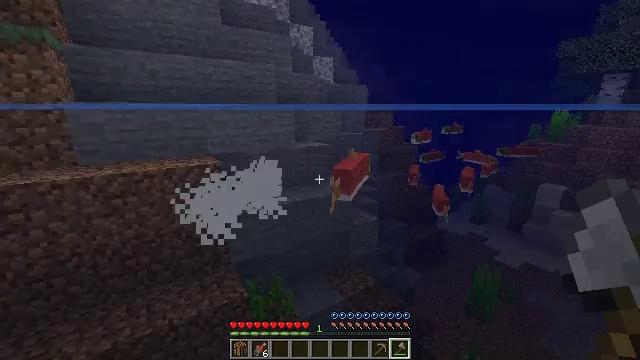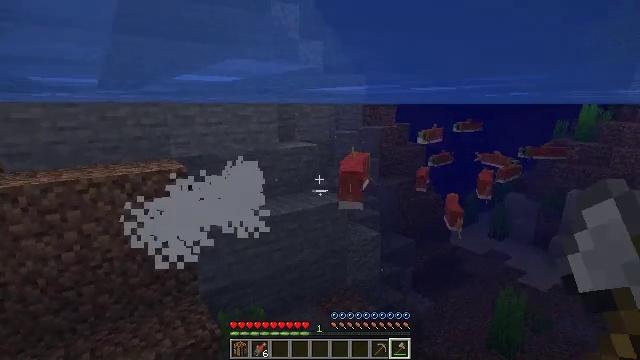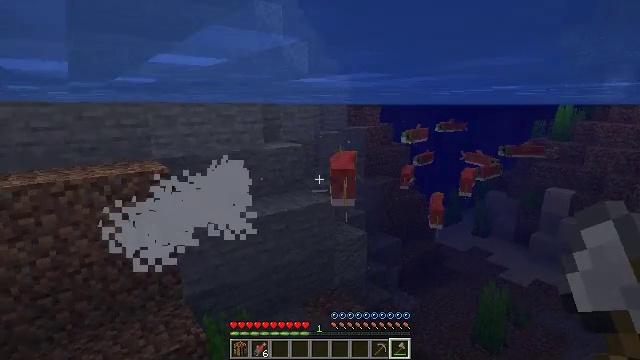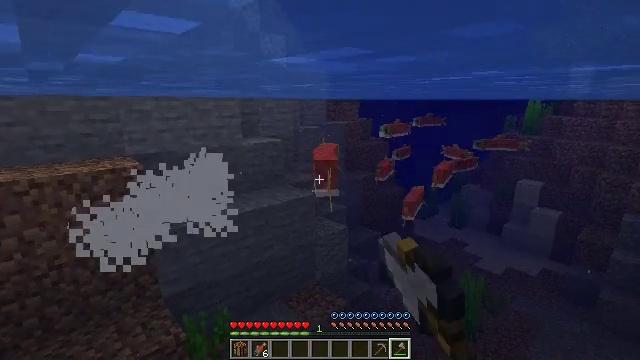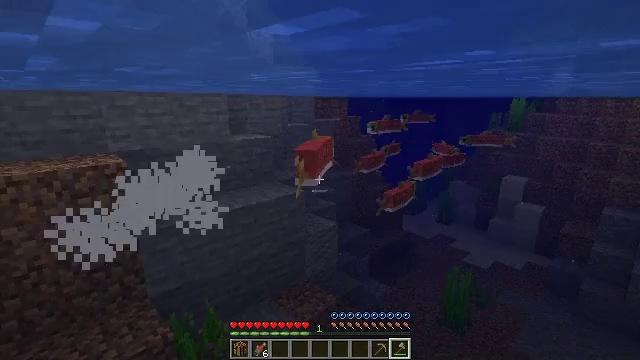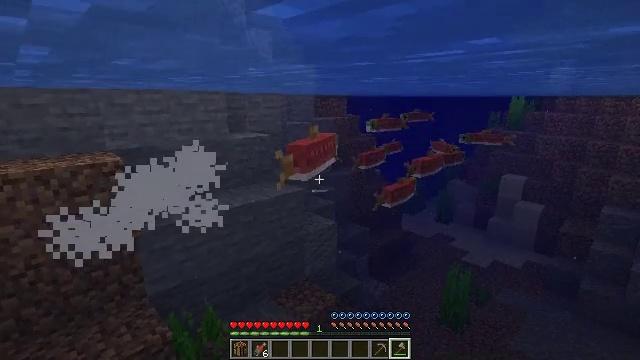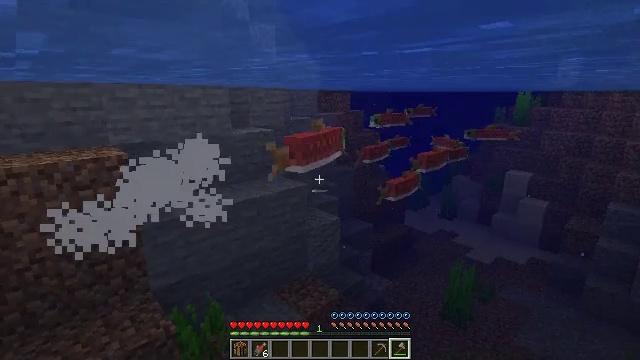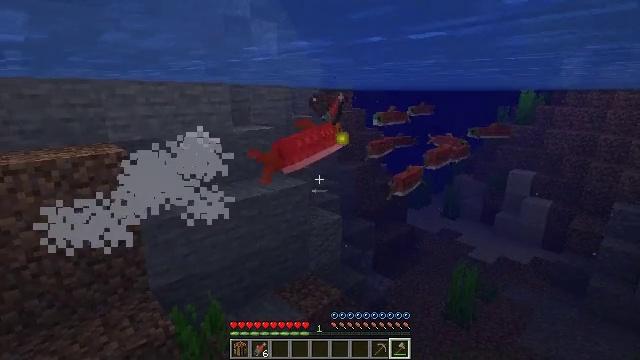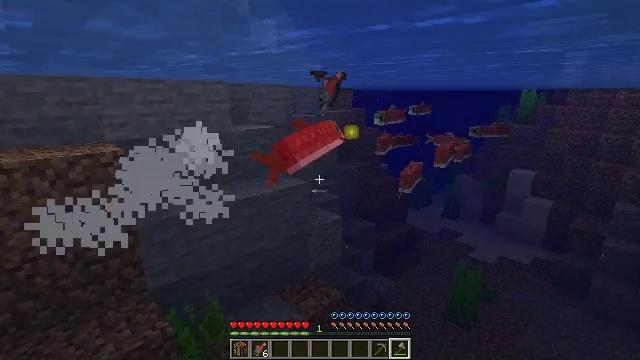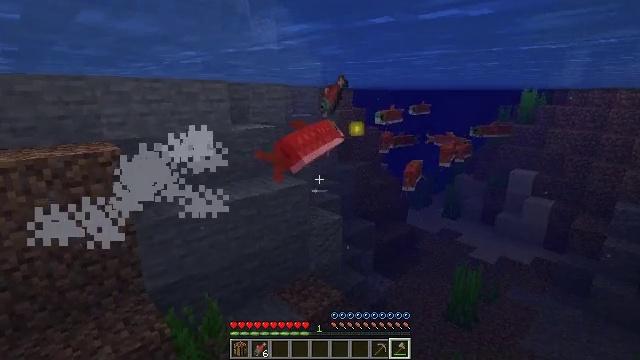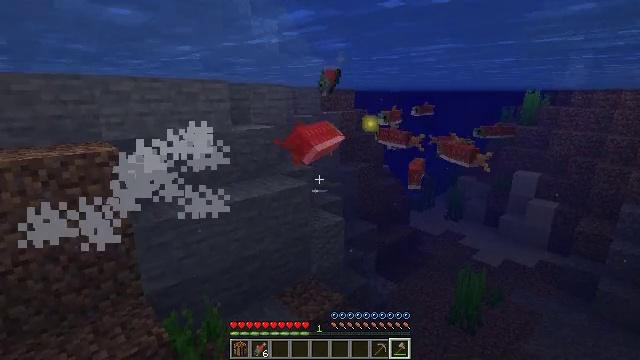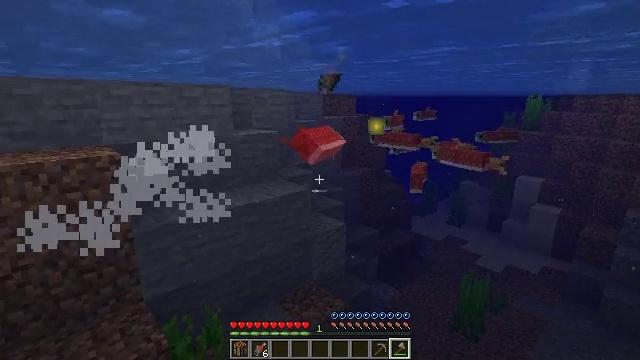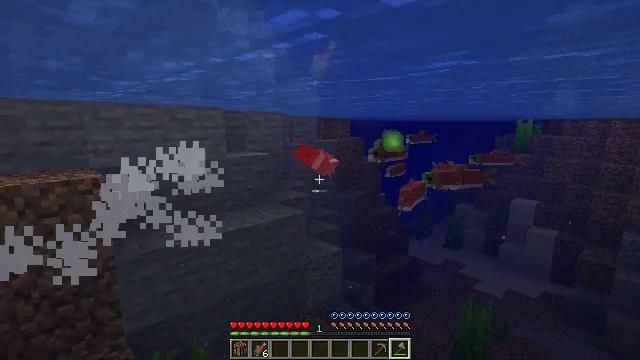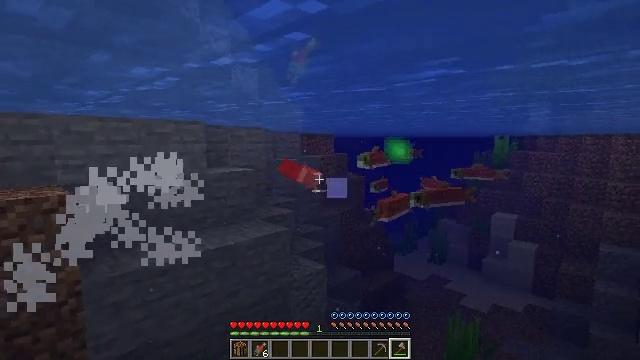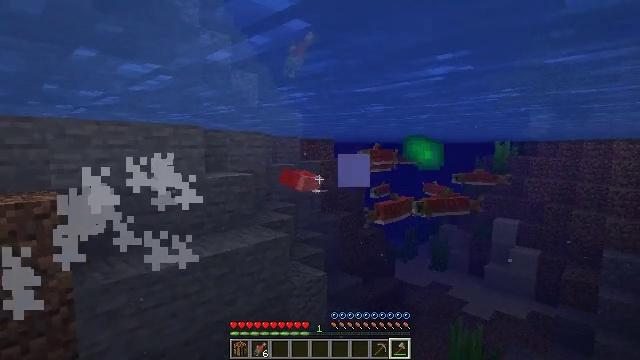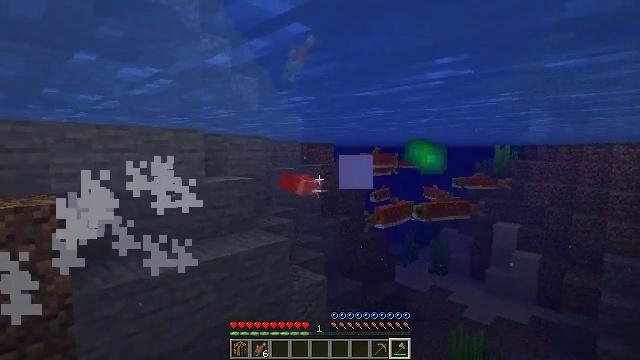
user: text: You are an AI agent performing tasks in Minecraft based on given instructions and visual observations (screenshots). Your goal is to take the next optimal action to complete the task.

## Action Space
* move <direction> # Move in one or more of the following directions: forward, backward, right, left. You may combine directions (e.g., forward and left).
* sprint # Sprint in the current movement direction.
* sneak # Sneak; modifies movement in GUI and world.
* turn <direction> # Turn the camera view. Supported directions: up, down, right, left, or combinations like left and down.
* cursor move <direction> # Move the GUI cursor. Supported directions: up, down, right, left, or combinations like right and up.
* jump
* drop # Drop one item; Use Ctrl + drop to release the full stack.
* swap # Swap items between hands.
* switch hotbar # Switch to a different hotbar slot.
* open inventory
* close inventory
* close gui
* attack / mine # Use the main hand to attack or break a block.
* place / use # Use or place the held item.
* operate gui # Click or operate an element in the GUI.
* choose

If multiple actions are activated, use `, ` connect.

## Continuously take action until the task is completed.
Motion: motion action
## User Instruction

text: Hunt fish.
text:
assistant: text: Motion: turn right and up
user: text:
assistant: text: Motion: turn right, attack / mine
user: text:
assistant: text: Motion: turn right, attack / mine
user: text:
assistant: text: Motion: turn right, attack / mine
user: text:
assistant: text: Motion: move forward
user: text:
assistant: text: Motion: move forward
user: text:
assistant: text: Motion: move forward
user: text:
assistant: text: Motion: move forward
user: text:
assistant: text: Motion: move forward
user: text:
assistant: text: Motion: move forward
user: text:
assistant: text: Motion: move forward
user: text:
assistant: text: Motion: move forward, turn right and up
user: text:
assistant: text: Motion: move forward, turn right and up
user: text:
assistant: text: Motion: move forward, turn up
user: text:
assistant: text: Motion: move forward
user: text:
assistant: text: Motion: move forward
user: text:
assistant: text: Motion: move forward, turn up, jump
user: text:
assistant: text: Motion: move forward, jump
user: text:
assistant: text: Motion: move forward, turn right, jump
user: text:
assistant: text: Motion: move forward, turn right and down, jump
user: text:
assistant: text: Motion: move forward, turn right, jump
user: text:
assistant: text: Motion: move forward, turn right and down, jump
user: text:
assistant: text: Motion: move forward, turn right and down
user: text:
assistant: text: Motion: move forward, turn right and down
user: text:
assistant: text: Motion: move forward
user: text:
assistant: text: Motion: move forward
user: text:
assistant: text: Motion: move forward, turn down
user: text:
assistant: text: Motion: move forward
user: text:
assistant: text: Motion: move forward
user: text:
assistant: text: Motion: move forward, turn down